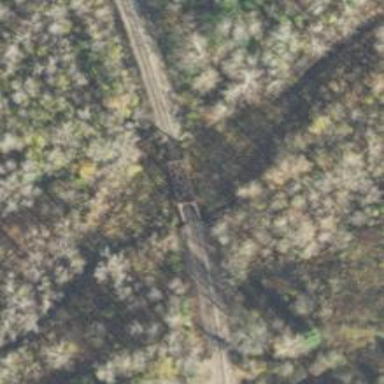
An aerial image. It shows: Railway bridge.